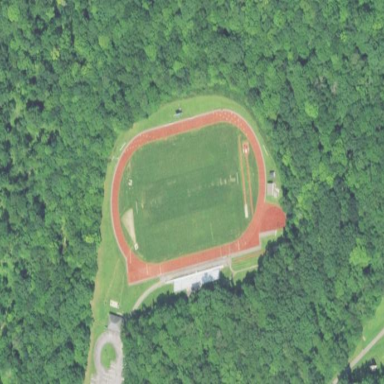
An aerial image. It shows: American football pitch with grass surface.